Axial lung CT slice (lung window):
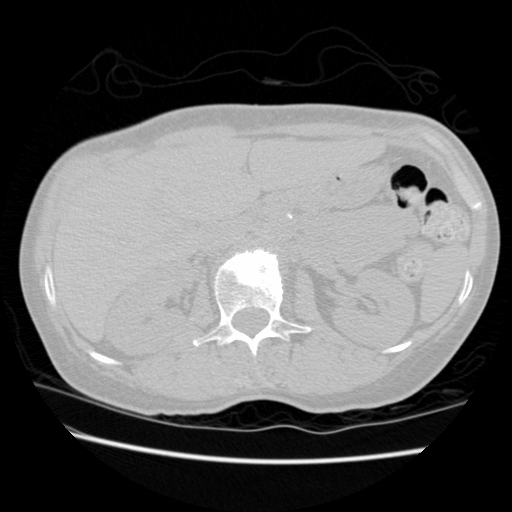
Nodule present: no